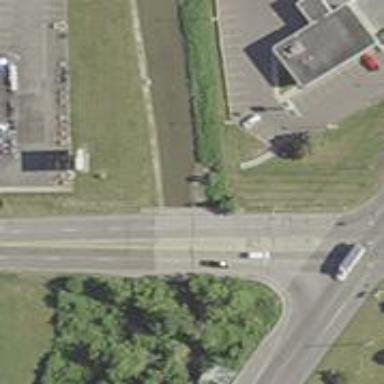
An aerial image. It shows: Secondary road with bridge.